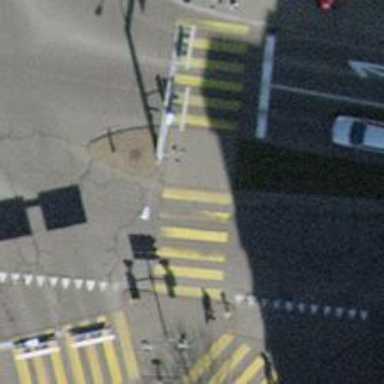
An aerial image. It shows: Secondary road with separate asphalt sidewalk.